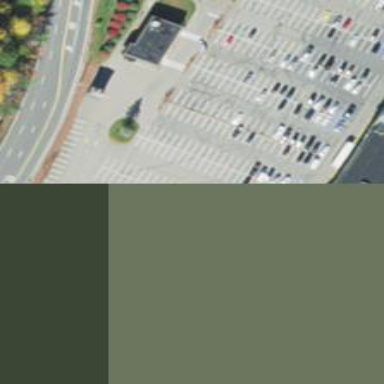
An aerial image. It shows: Parking area.